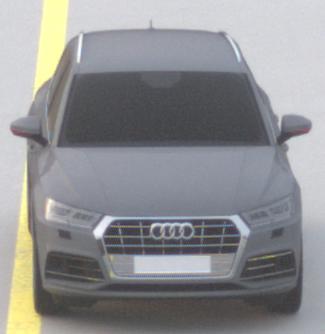
Make: Audi
Model: Q5 45 TFSI
Detailed model: Q5 (FY)
Model produced from: 2019/01
Model produced until: 2019/05
Doors: 5
Color: gray
Road condition: dry road
Daytime: sunrise or sunset
Contrast: low contrast